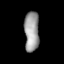
Tissue: lung
Cell type: Epithelial cells
Senescence score: 0.6212
Nuclear area (px): 576
Mean DAPI intensity: 156.977